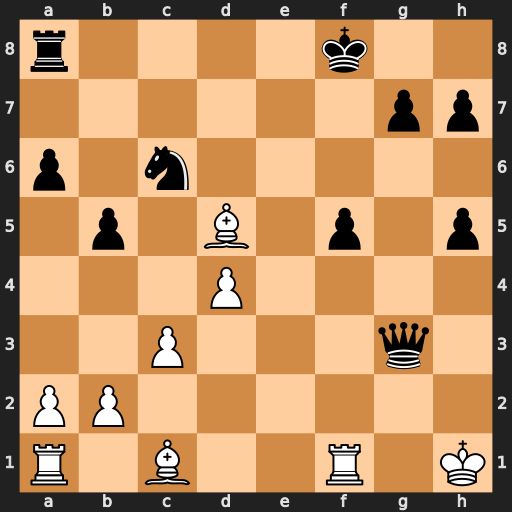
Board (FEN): r4k2/6pp/p1n5/1p1B1p1p/3P4/2P3q1/PP6/R1B2R1K
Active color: w
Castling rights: -
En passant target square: -
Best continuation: Rxf5+ Ke7 Bg5+ Kd7 Rf7+